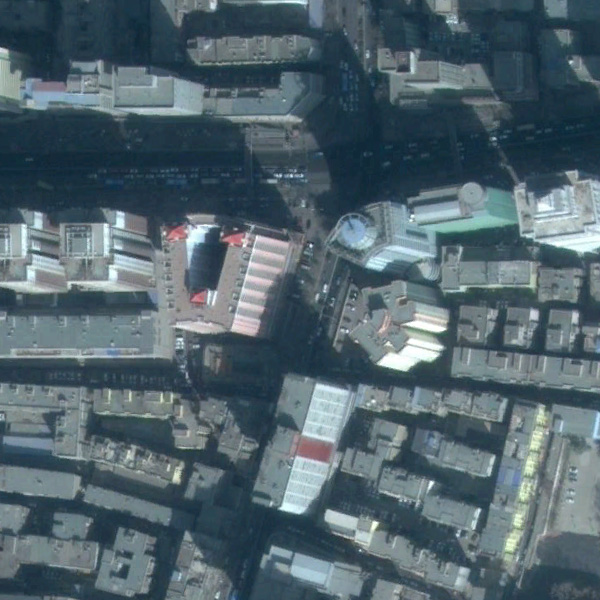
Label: Commercial